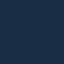
Land use / land cover class: SeaLake